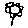
Label: flower